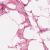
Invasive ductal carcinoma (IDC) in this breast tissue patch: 0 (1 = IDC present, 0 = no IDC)